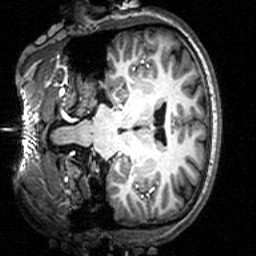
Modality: T1w
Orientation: coronal
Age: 24
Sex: male